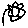
Label: flower